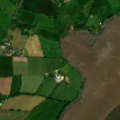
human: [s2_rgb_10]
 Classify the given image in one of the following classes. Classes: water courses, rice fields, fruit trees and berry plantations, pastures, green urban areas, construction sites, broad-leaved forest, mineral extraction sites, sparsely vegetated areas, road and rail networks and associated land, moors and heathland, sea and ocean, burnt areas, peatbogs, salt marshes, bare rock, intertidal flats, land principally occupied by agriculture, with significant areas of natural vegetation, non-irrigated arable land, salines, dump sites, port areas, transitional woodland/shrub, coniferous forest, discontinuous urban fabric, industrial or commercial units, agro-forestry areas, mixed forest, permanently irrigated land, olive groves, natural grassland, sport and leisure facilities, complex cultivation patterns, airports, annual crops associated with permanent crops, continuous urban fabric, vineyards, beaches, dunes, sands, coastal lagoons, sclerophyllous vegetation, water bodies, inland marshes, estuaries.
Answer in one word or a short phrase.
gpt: pastures, land principally occupied by agriculture, with significant areas of natural vegetation, intertidal flats, estuaries